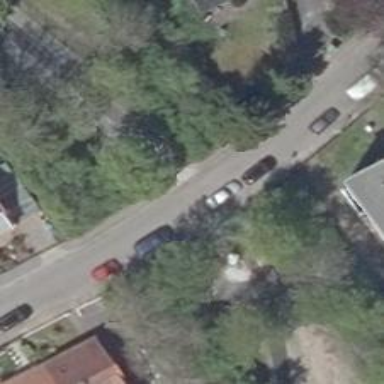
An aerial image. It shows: Unmarked road crossing.